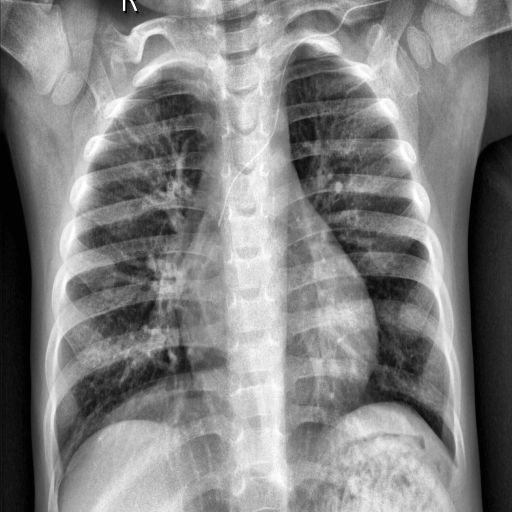
Finding: NORMAL